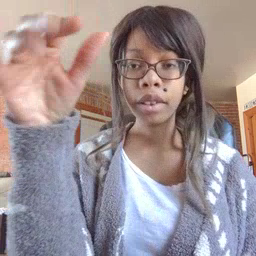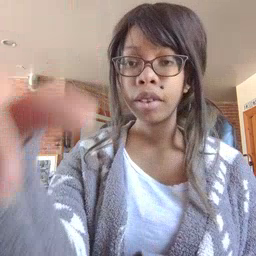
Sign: tree